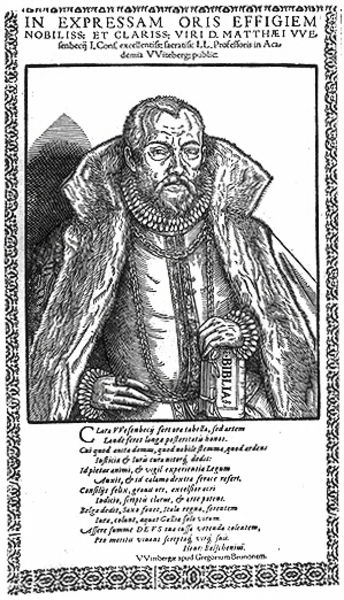
Titel: Bildnis des Matthaeus Wesenbeck
Künstler: Gregor Bruno
Institution: (Seriendruck)
Schlagwörter: hand, mann, schatten, umhang, weiß, sitzen, grau, kleid, licht, mund, nase, ohr, schmuck, schwarz, zeichnung, blick, ornament, alt, bart, hemd, augen, bibel, falten, gesicht, kleidung, kragen, mensch, pelz, rahmen, spitze, vollbart, ärmel, bildnis, herr, hände, portrait, porträt, haare, halbfigur, mantel, adel, kaufmann, frontal, fell, holzschnitt, schrift, kette, grafik, graphik, rand, könig, bordüre, schnauz, streng, ornamente, verzierung, schnauzer, ring, greis, buch, spanisch, fingerring, umrahmung, druck, schnitt, holzstich, radierung, stich, titel, schwarzweiß, text, ketten, überschrift, herrscher, krause, fürst, geheimratsecken, buchdruck, pelzkragen, pfarrer, herzog, priester, adliger, kupferstich, pelt, doppelrahmen, latein, lateinisch, spanier, buchschmuck, matel, prlz, schwsarzweiß, kupferstscih, rahmeno, stropfe, oris, renaissacnne, effigiem, biblia, expressam, ohrden, nobilss